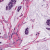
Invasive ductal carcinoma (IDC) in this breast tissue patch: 1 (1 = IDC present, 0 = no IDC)